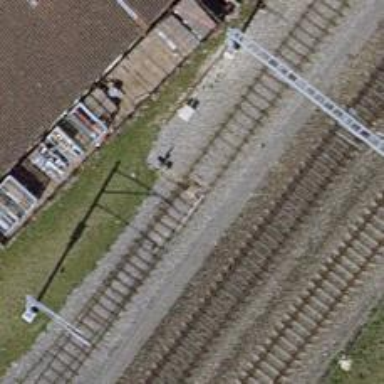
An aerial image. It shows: Railway switch.